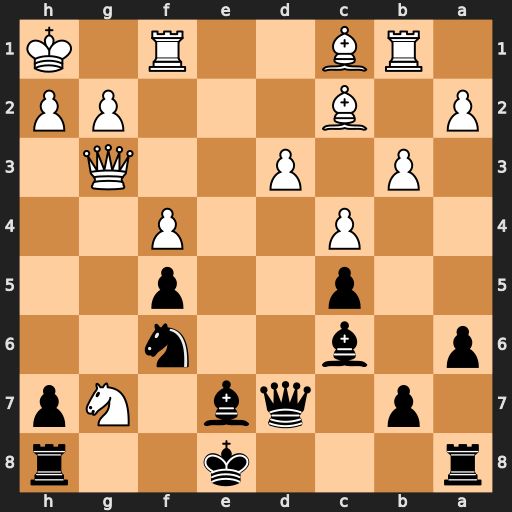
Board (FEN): r3k2r/1p1qb1Np/p1b2n2/2p2p2/2P2P2/1P1P2Q1/P1B3PP/1RB2R1K
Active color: b
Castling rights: kq
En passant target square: -
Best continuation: Kf7 d4 Be4